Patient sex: F
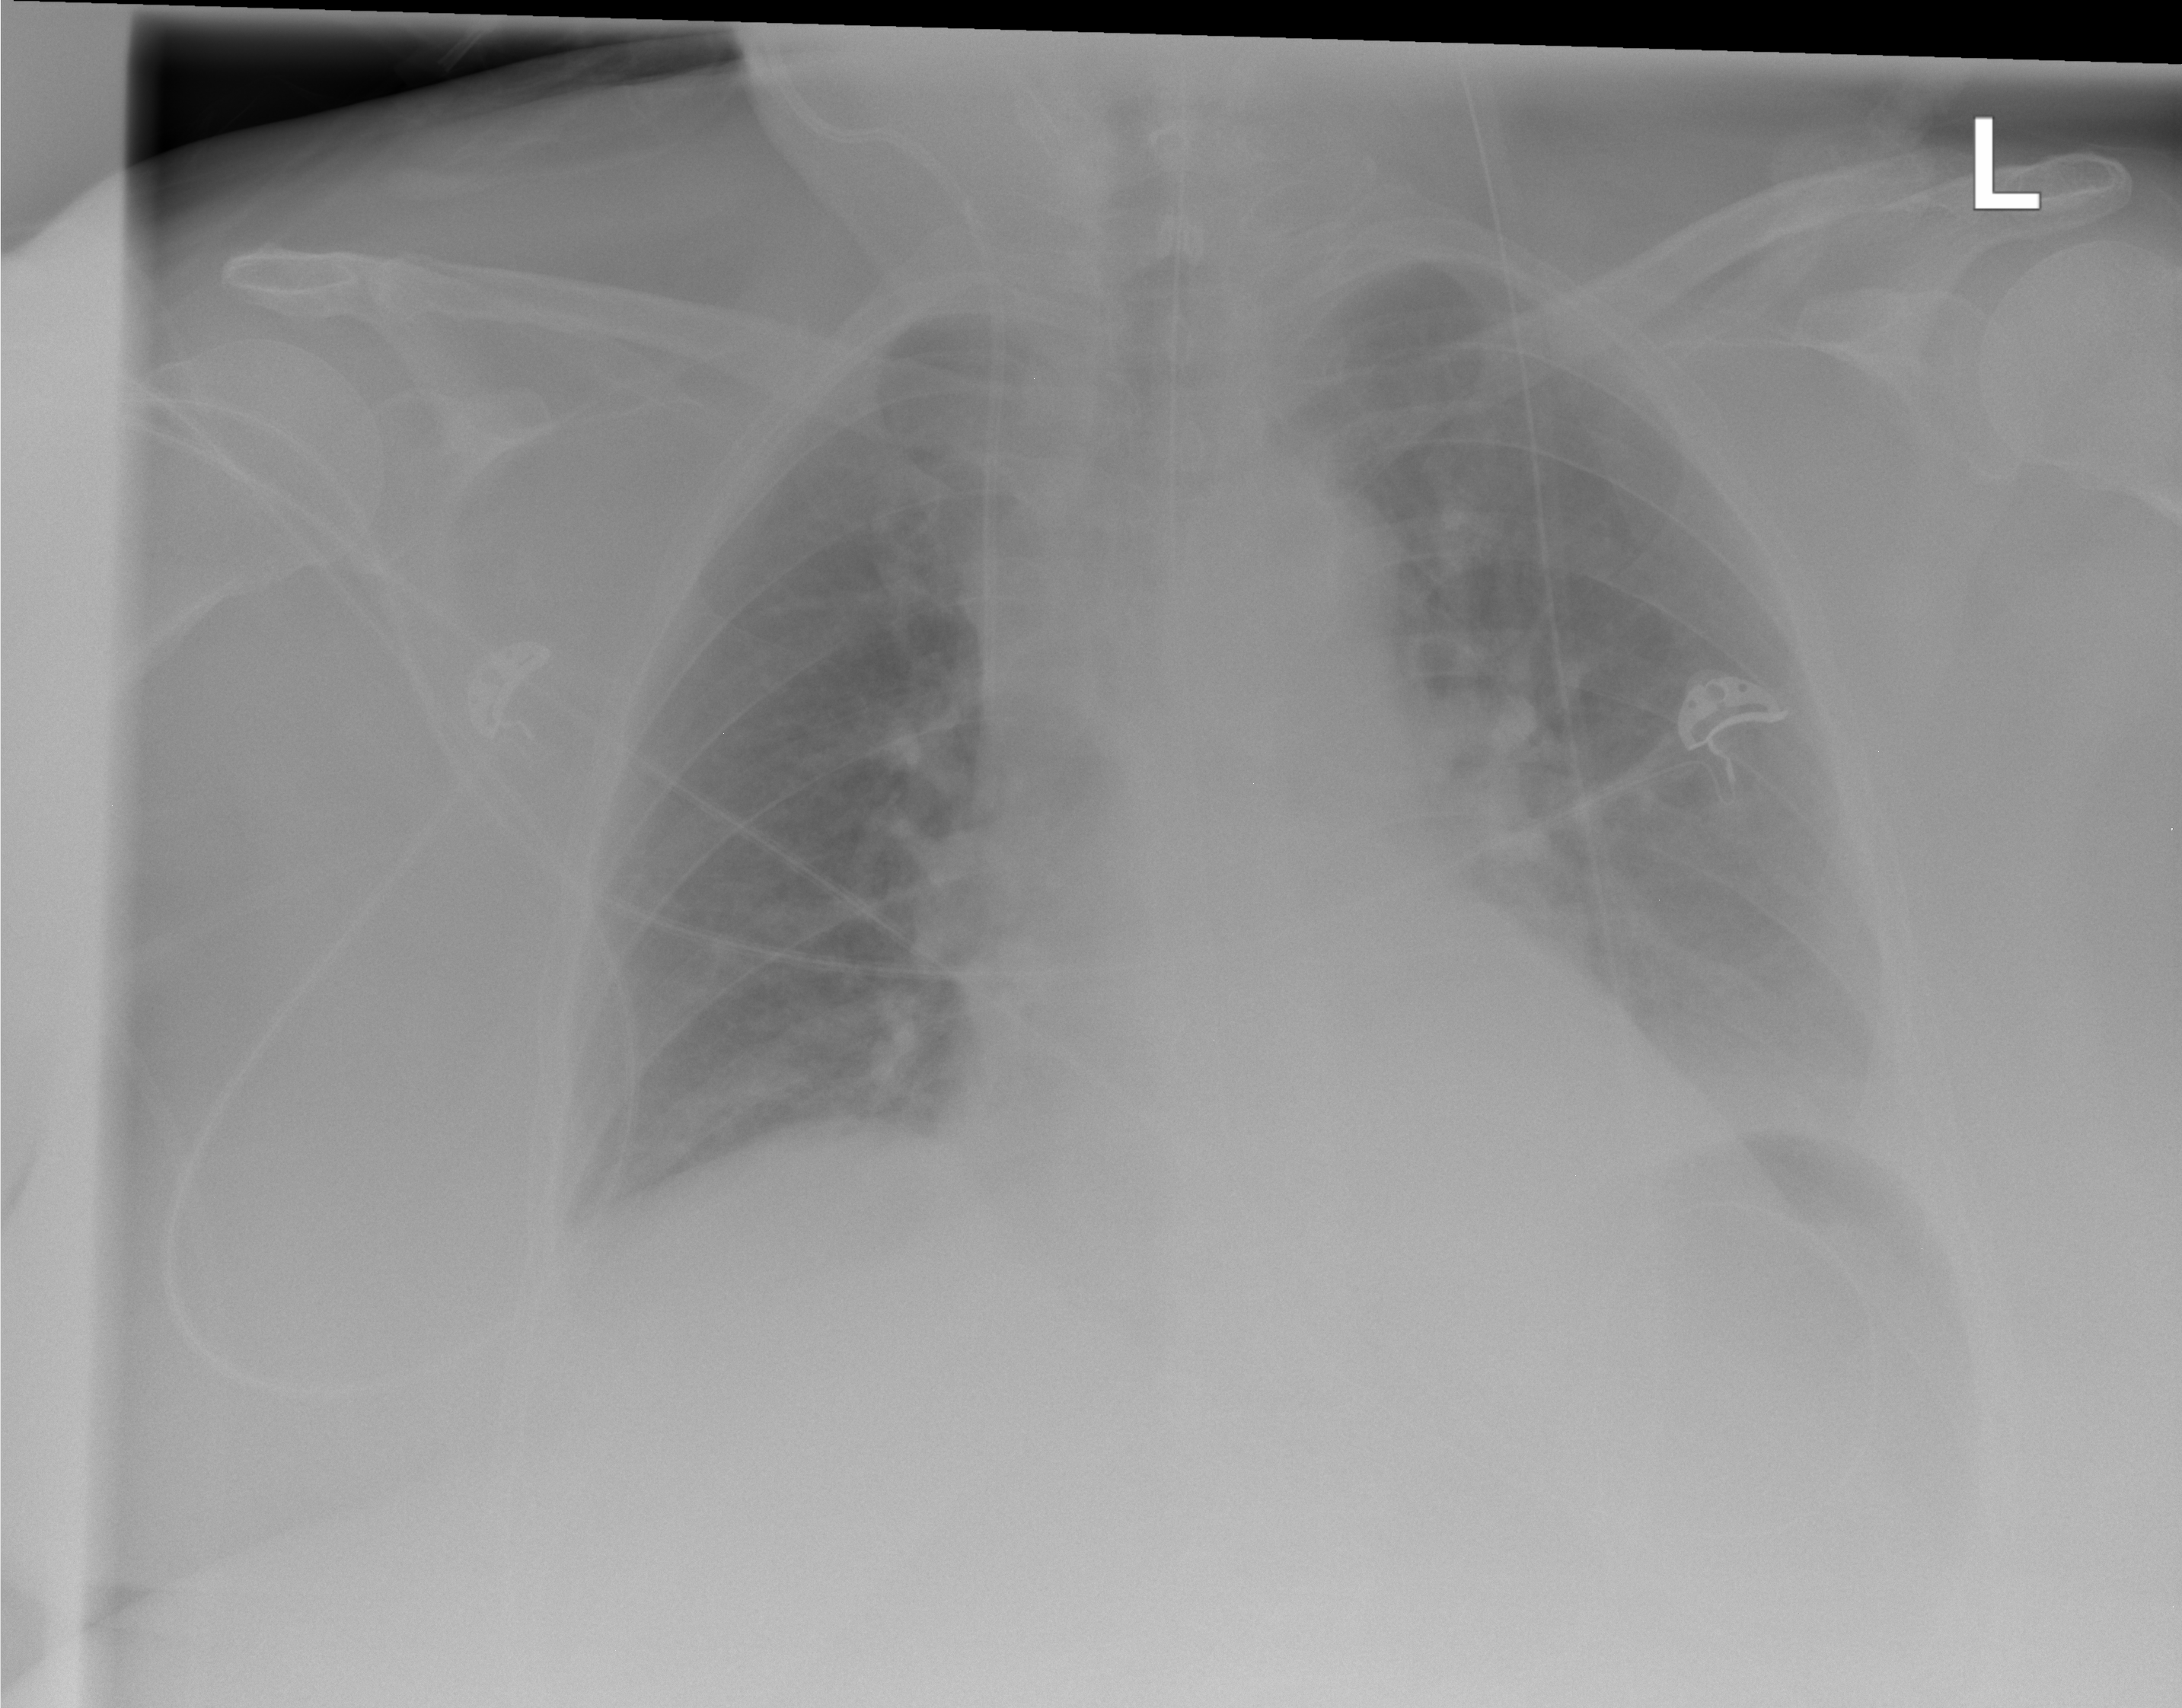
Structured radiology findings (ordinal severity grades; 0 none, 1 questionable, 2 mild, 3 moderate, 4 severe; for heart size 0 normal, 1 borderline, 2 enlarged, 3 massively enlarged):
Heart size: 0
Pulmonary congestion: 0
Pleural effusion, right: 0
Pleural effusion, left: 2
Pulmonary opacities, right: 0
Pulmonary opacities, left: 0
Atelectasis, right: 0
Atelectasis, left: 2